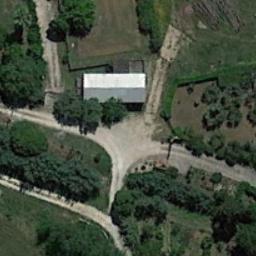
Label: sparse_residential